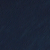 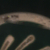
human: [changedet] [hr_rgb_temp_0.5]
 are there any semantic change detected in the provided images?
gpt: An archipelago was built in the sea.